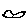
Label: bird